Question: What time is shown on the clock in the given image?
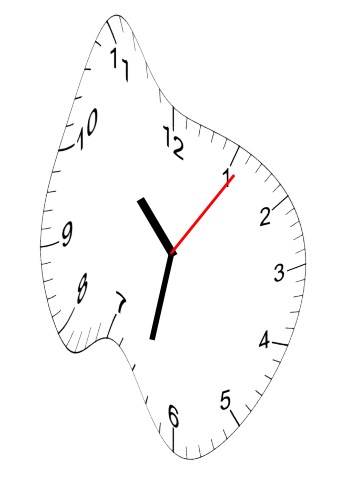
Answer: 10:32:06